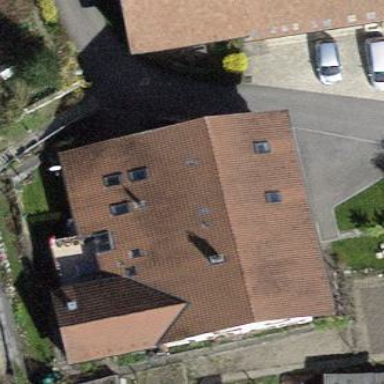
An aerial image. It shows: Building with tiled roof.